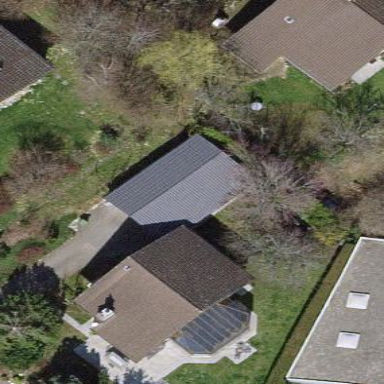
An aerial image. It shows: Garage building.